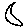
Label: moon